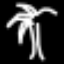
Label: palm tree